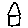
Label: house